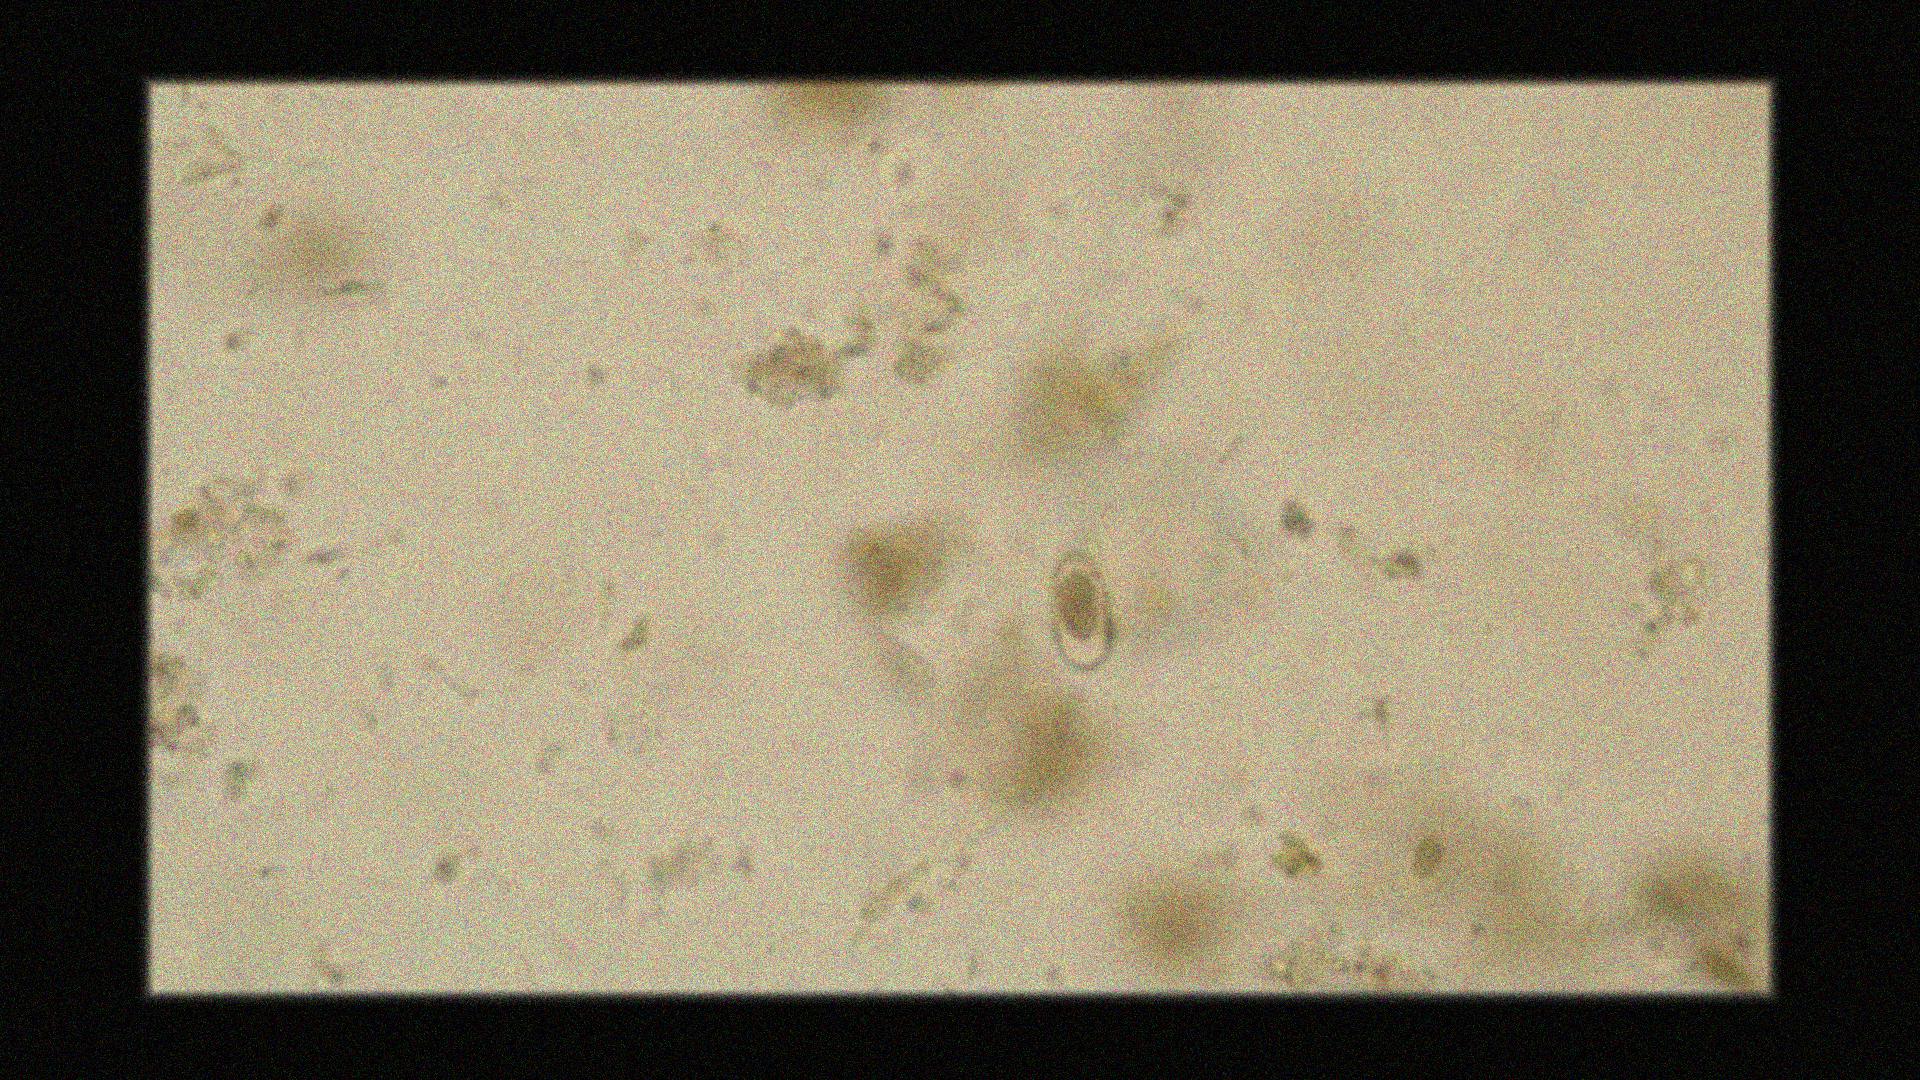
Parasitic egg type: Capillaria philippinensis